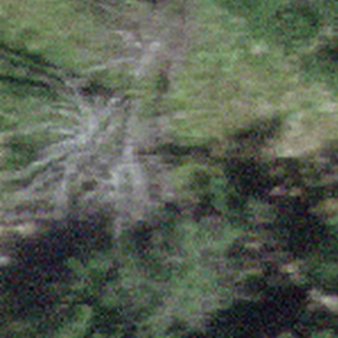
Label: other